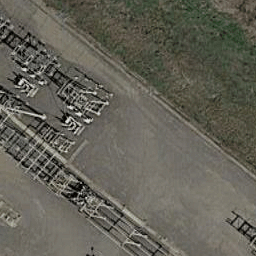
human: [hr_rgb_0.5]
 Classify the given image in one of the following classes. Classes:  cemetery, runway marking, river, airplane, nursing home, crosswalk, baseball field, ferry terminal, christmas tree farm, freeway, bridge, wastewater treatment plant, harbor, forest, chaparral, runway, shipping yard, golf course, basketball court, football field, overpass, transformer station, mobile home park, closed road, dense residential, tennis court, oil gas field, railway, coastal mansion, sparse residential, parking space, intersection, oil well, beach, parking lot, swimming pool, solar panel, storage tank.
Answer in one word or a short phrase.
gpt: transformer station